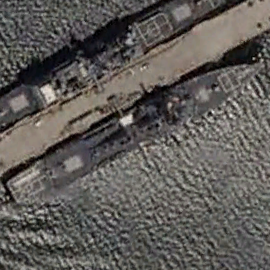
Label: destroyer